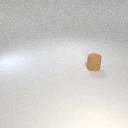
small brown rubber cylinder